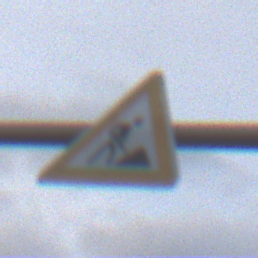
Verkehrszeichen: Arbeitsstelle
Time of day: SunriseSunset
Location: Outdoor (Nature)
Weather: PartlyCloudy
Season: NotSpecified
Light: Natural